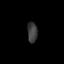
Tissue: prostate
Cell type: T cells
Senescence score: 0.2697
Nuclear area (px): 201
Mean DAPI intensity: 59.522